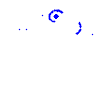
Particle: pion